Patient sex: F
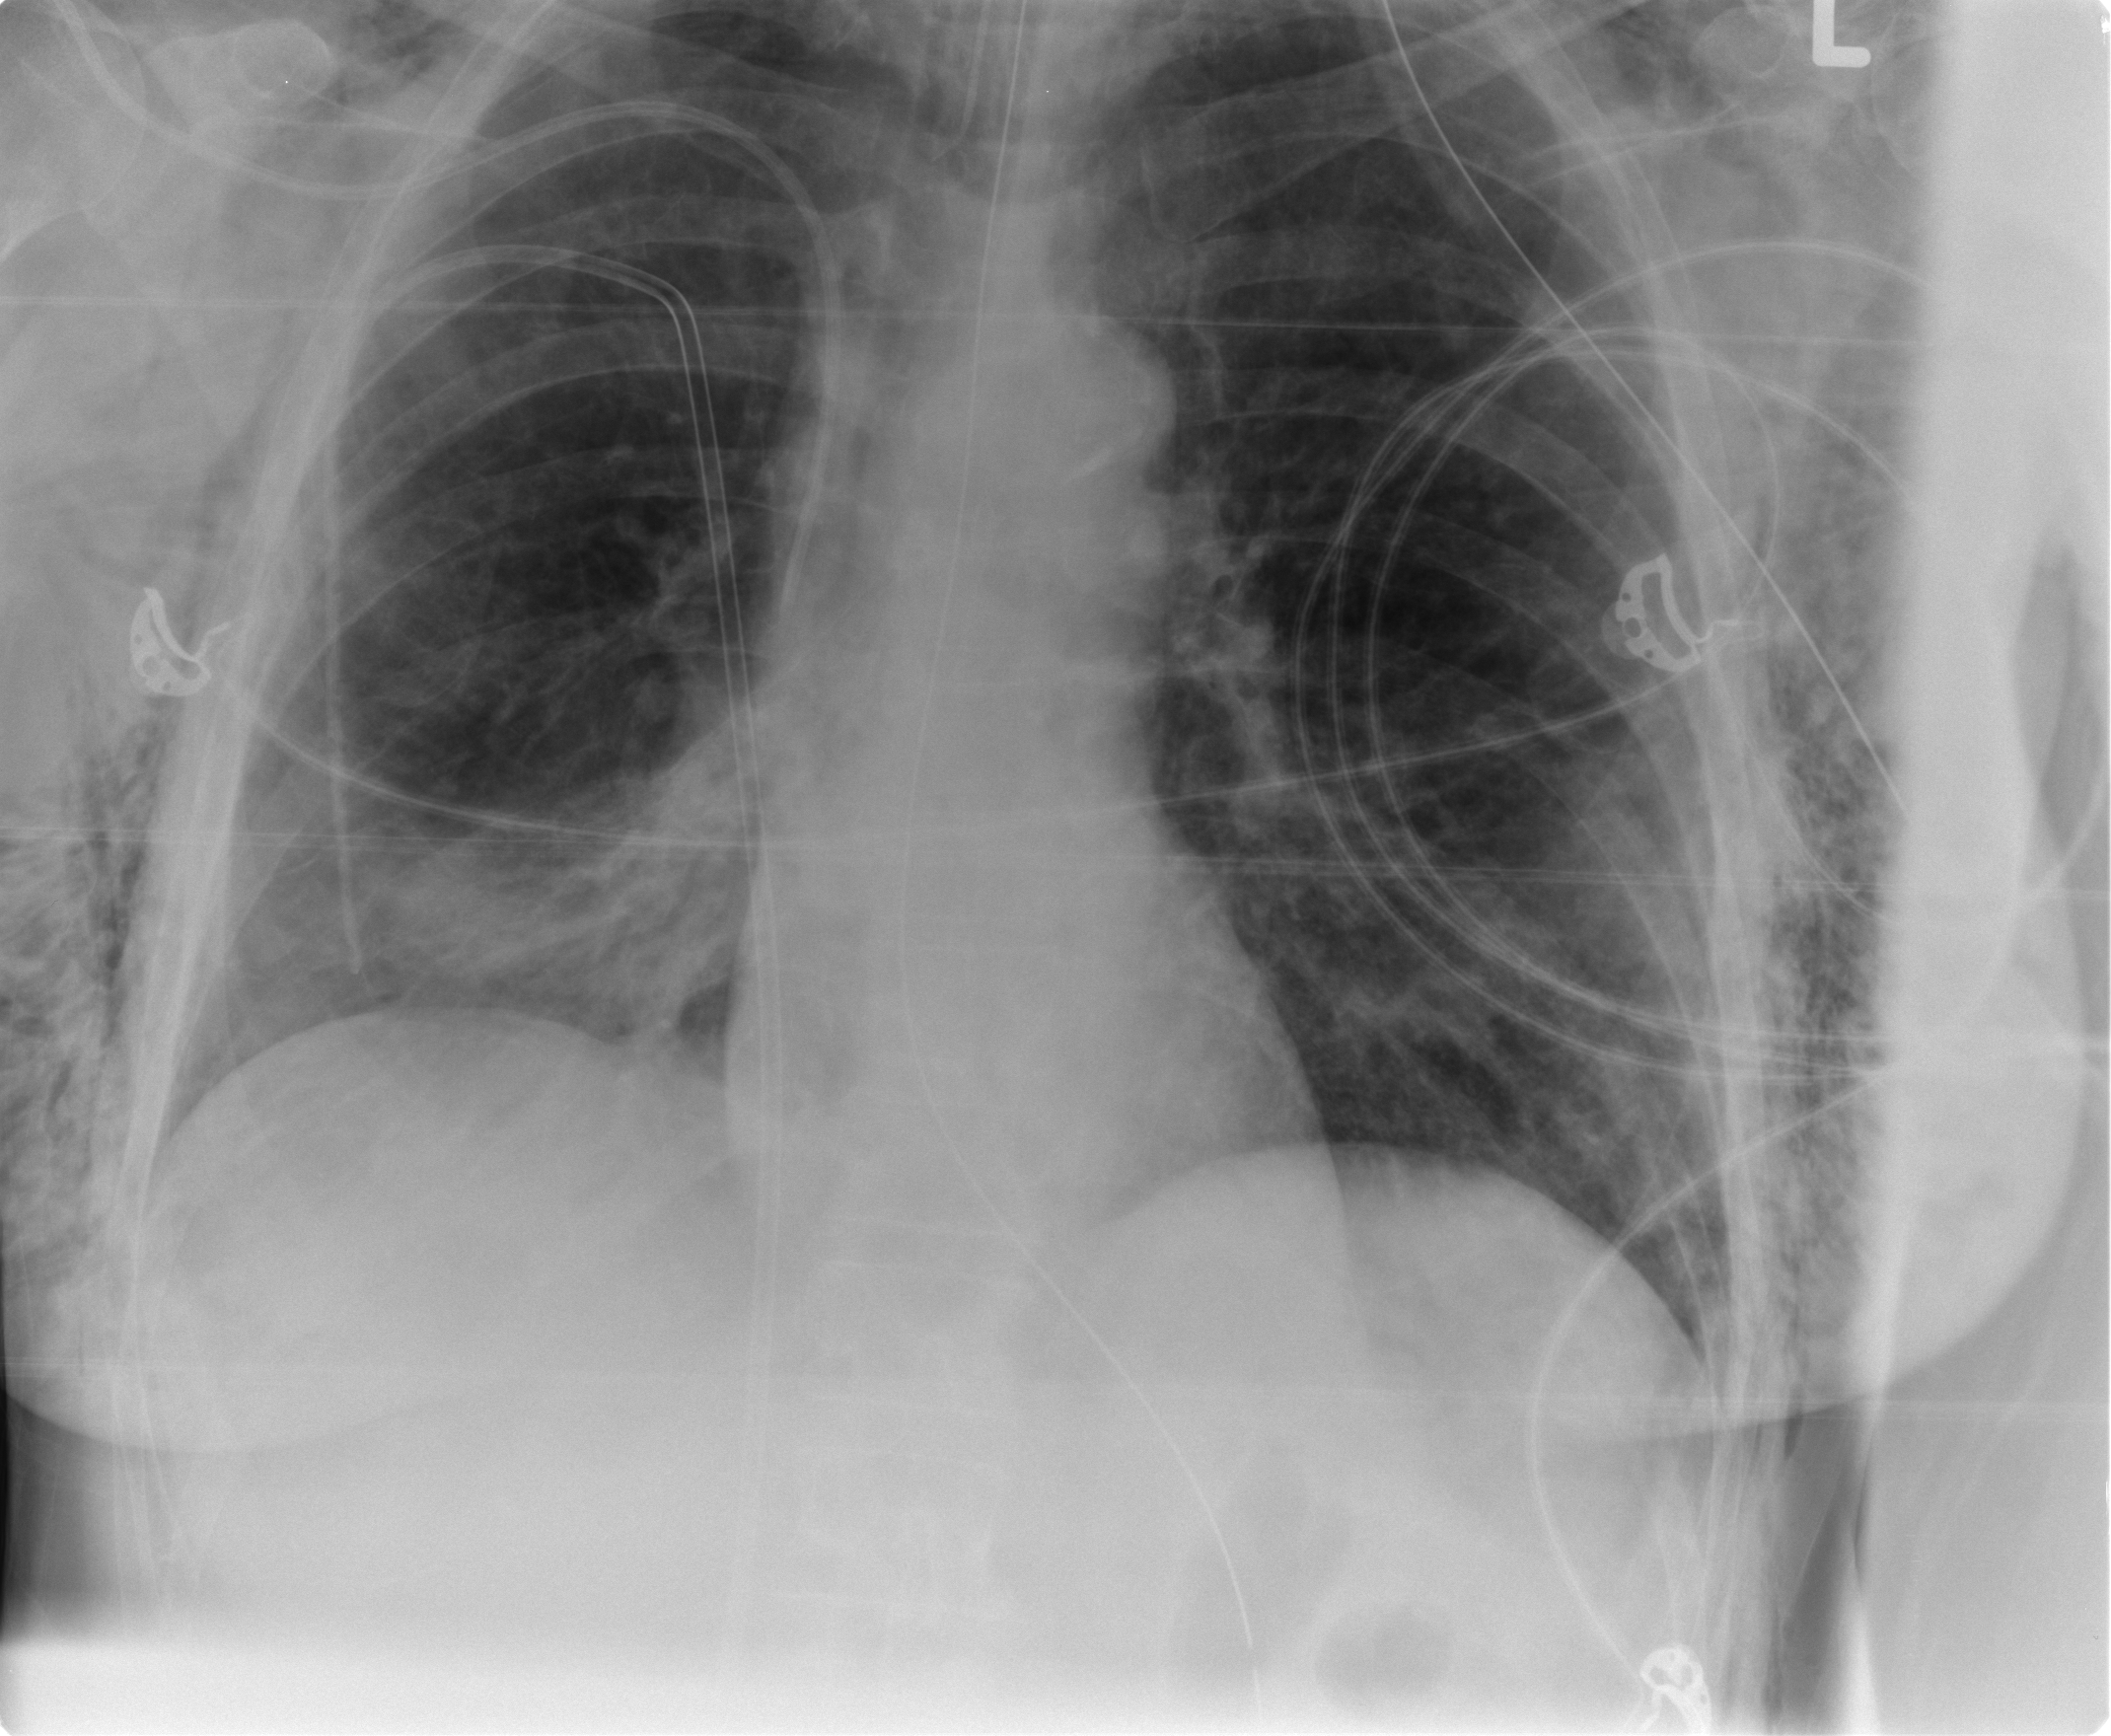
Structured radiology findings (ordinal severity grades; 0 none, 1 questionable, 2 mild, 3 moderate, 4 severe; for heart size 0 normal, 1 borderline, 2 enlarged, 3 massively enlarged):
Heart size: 0
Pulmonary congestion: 2
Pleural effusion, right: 0
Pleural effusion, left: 0
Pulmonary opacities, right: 2
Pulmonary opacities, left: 0
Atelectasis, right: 2
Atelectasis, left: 0